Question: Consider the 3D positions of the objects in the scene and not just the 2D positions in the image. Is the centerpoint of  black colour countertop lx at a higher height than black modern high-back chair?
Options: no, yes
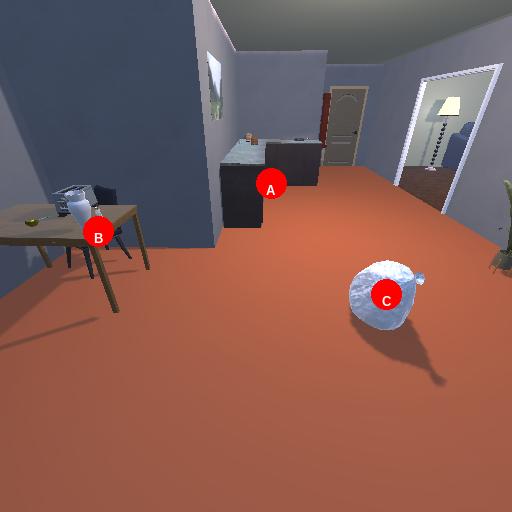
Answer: no